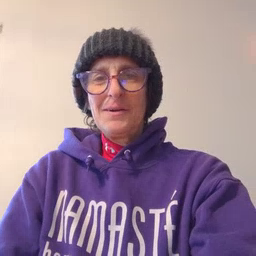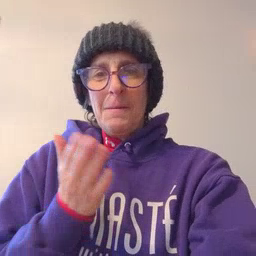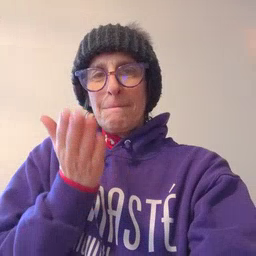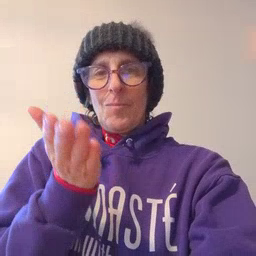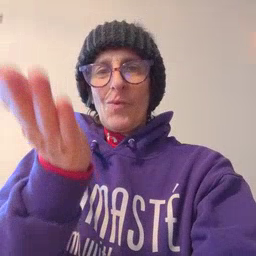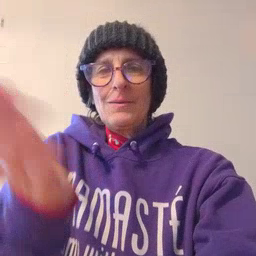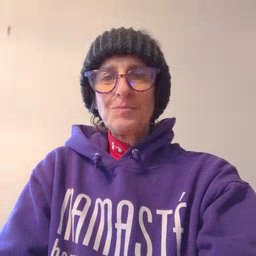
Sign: boat